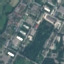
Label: Industrial